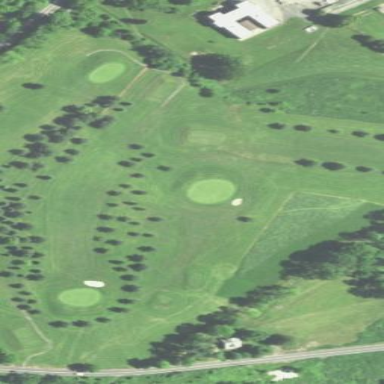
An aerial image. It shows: Rough area in golf course.